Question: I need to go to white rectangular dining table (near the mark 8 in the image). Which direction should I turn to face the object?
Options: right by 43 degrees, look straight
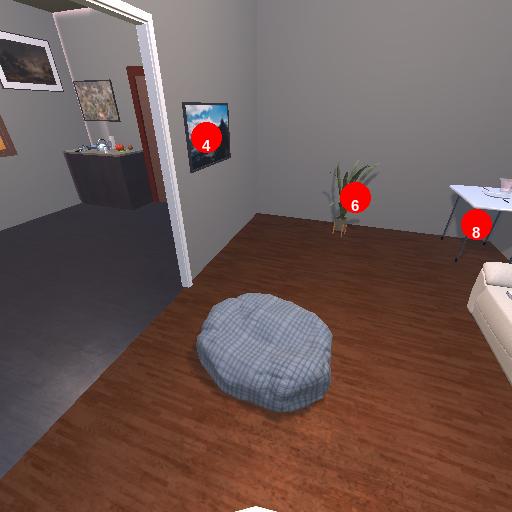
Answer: right by 43 degrees